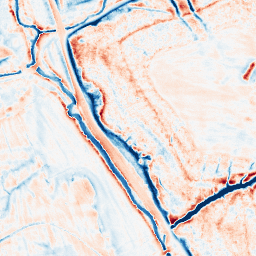
Category: edge_preserving
Decomposition family: anisotropic_diffusion
Decomposition parameters: iterations: 50
kappa: 50
gamma: 0.15
Upsampling method: quartic
Upsampling parameters: scale: 4
Upsampling scale: 4